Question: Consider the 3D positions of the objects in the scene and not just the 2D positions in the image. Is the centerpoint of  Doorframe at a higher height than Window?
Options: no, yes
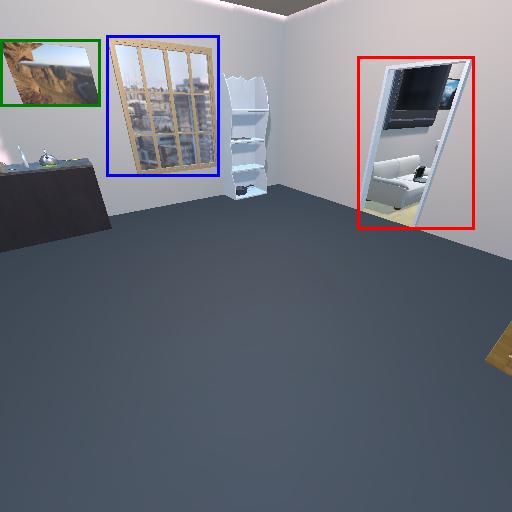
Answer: no